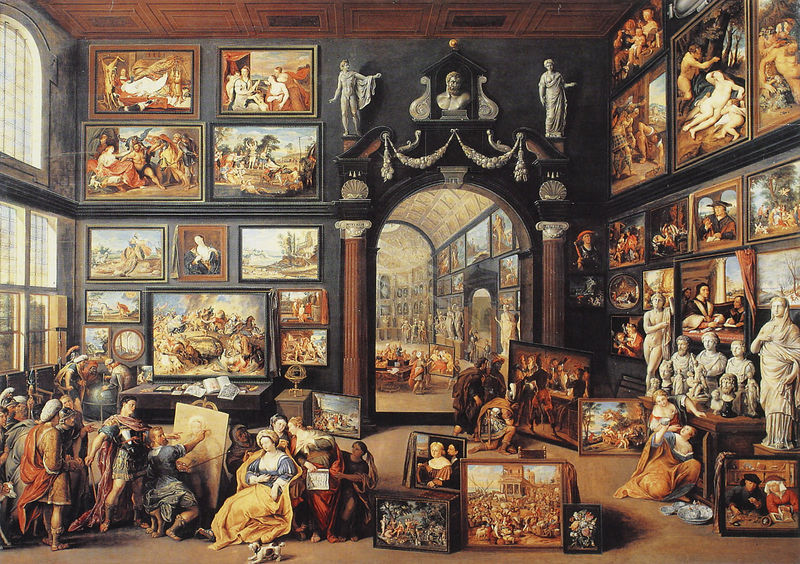
Titel: Die Werkstatt des Apelles
Künstler: Willem van Haecht
Institution: Den Haag, Mauritshuis
Schlagwörter: gemälde, mann, frauen, gelb, menschen, bunt, fenster, frau, männer, schwarz, säulen, tisch, tische, tür, dach, haus, hund, rot, schloss, malerei, alt, architektur, rahmen, schüssel, bild, spiegel, gold, haare, decke, skulptur, bilder, modell, bogen, perspektive, schule, saal, figuren, ölgemälde, staffage, atelier, maler, staffelei, hoch, galerie, kunst, kapitelle, statuen, museum, madonna, globus, van eyck, raumflucht, gemalde, malschule, werke, mahler, kunstschule, atlier, antiquitat, künstelr, tenier